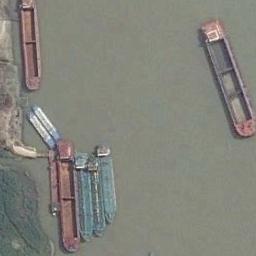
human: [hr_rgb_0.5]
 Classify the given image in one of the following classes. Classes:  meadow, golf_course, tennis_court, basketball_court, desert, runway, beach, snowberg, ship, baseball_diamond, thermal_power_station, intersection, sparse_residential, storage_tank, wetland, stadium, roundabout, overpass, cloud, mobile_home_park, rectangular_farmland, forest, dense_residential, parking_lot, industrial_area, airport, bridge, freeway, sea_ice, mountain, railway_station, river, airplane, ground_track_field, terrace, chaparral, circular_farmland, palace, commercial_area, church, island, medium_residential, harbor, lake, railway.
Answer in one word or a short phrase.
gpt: ship